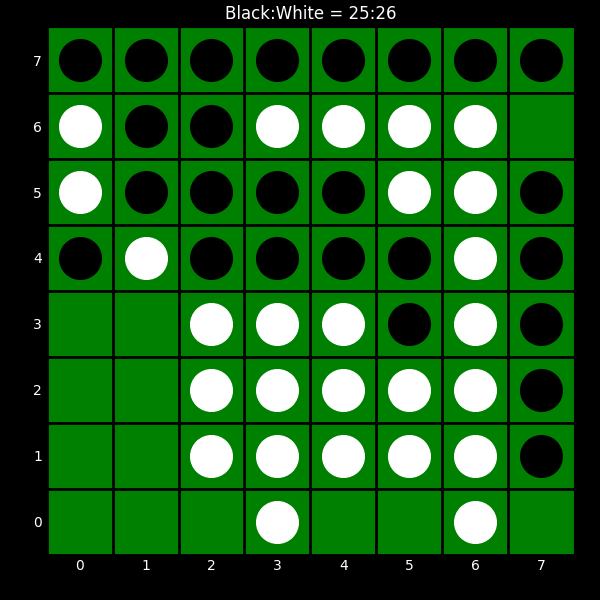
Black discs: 25
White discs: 26